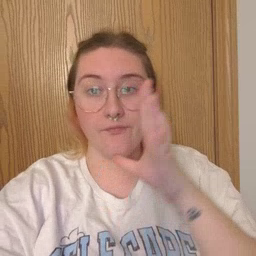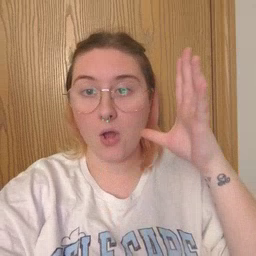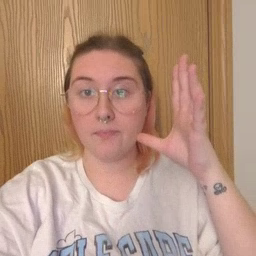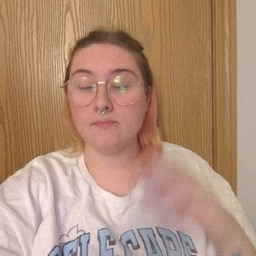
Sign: farm